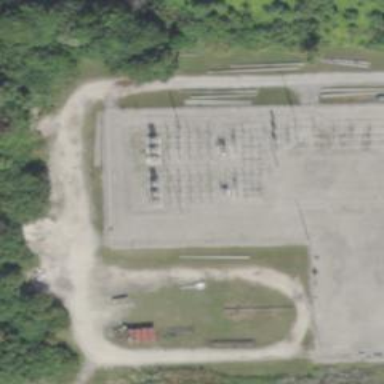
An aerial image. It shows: Switch used for power control.